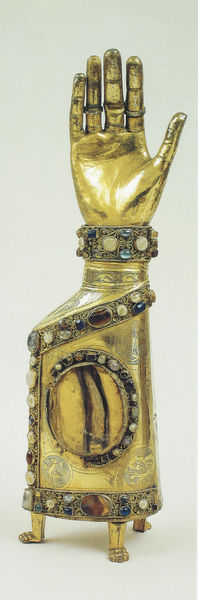
Titel: Armreliquiar des hl. Nikolaus
Schlagwörter: hand, bunt, daumen, finger, licht, schmuck, muster, arm, steine, kirche, gold, edelsteine, perlen, kreis, rund, beine, füße, kaiser, könig, dekor, verzierung, metall, reflexion, knochen, messing, religion, armband, christlich, mittelalter, edelstein, heiliger, sammlung, schatulle, verzeirung, goldschmiedekunst, kunsthandwerk, einfassung, schrein, kästchen, reliquie, glod, goldschmied, wert, rnd, welfen, reliquiar, sthen, selten, juwelen, preziose, armreliquiar, welfenschatz, .heilig